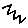
Label: zigzag